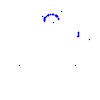
Particle: proton